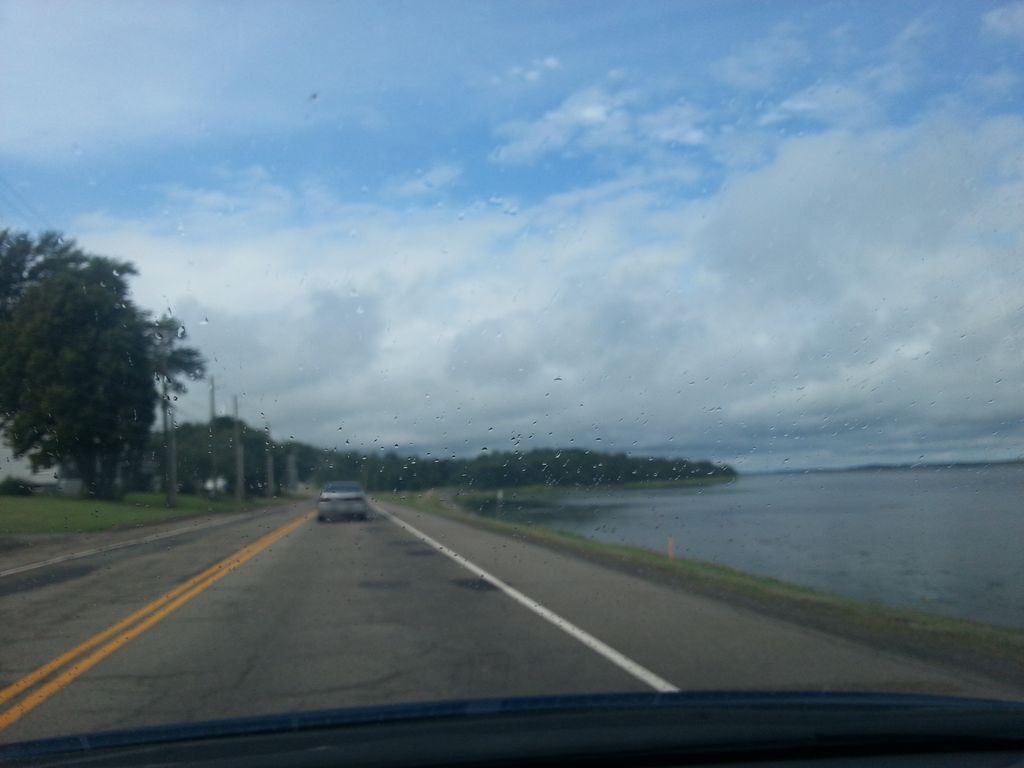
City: charlottetown